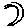
Label: moon